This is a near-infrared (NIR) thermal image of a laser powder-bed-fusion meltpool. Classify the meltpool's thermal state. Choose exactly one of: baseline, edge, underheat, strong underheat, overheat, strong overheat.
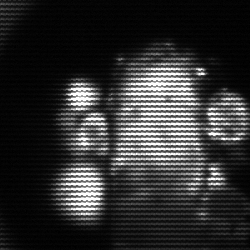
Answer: strong underheat